Interaction volume radius: 5 \u00c5
Interaction volume height: 25 \u00c5
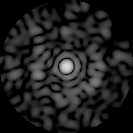
Disorder parameter: 0.8361